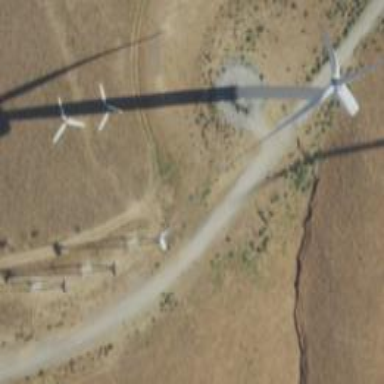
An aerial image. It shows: Wind power generator with wind turbines.